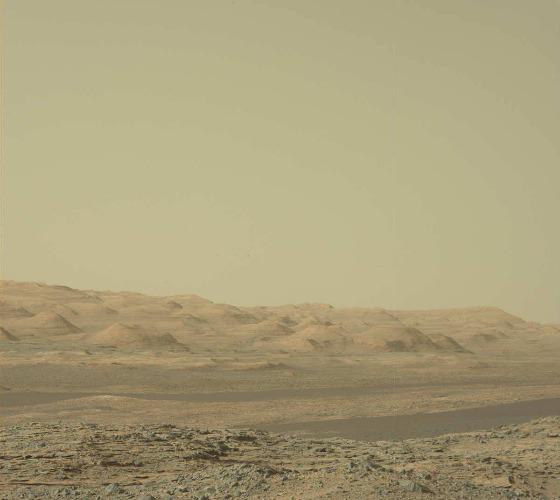
Terrain classes present: Bedrock, Gravel / Sand / Soil, Sky / Distant Mountains